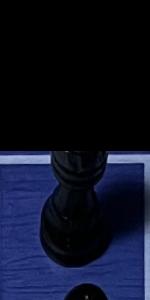
Label: Rook_Black